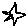
Label: star